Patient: sex M, age 60
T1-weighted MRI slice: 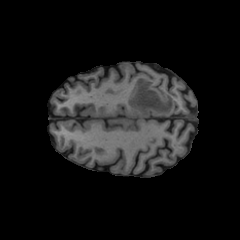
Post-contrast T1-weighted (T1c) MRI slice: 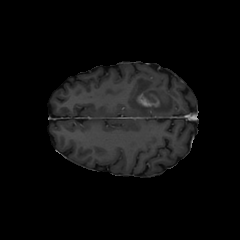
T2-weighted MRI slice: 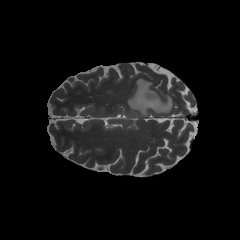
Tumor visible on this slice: yes
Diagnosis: Glioblastoma, IDH-wildtype
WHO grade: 4